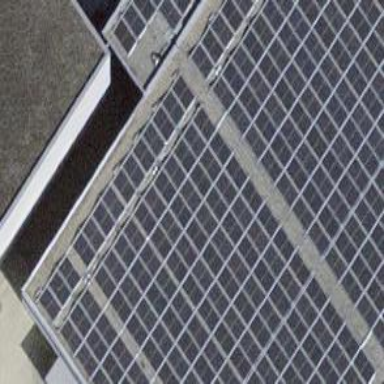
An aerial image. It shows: Solar power generator using photovoltaic method with solar photovoltaic panel types.